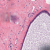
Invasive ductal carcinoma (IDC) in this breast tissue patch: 0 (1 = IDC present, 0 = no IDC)